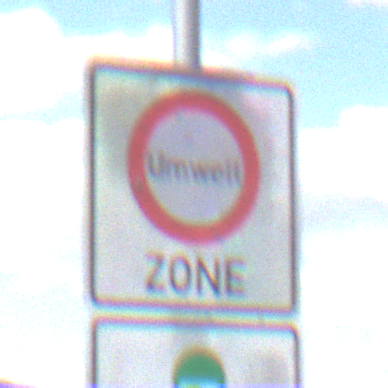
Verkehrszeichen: BeginnUmweltzone
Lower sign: FreistellungVomVerkehrsverbot3
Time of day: Midday
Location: Outdoor (Nature)
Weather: PartlyCloudy
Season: NotSpecified
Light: Natural